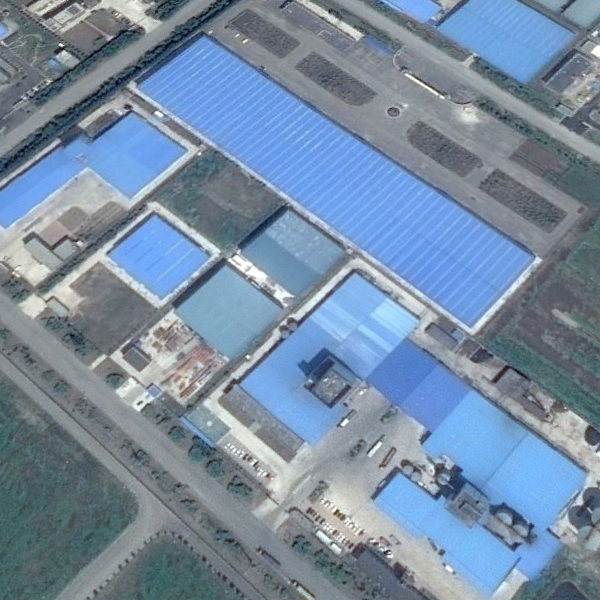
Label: Industrial